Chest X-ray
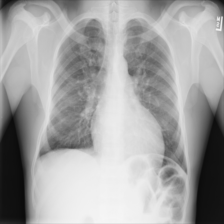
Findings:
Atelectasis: negative
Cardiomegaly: negative
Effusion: negative
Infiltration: positive
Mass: negative
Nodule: negative
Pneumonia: negative
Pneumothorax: negative
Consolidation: negative
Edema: negative
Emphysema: negative
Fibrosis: negative
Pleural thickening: negative
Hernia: negative